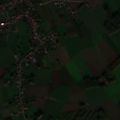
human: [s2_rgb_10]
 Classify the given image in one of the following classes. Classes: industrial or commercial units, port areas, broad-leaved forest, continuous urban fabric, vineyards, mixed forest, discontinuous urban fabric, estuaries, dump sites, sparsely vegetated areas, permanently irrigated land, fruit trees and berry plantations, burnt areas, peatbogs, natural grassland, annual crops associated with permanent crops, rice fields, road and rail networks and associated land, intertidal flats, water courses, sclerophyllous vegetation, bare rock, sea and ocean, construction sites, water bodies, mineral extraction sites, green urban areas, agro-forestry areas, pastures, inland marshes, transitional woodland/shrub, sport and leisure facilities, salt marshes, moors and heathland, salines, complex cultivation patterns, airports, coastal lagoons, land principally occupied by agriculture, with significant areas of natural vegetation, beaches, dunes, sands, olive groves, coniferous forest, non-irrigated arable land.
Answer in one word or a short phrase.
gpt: discontinuous urban fabric, non-irrigated arable land, complex cultivation patterns, land principally occupied by agriculture, with significant areas of natural vegetation